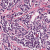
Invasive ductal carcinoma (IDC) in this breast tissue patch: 1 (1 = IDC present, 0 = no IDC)